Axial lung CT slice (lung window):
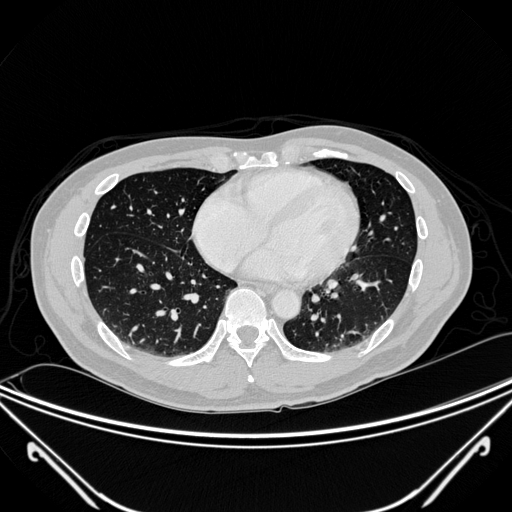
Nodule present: no